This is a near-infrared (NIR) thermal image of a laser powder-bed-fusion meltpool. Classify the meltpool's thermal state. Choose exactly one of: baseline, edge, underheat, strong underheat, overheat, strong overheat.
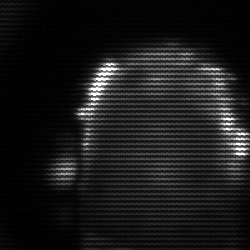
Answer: baseline